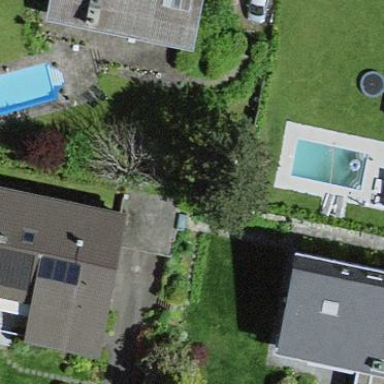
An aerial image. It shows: Simple house.